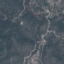
Land use / land cover: HerbaceousVegetation